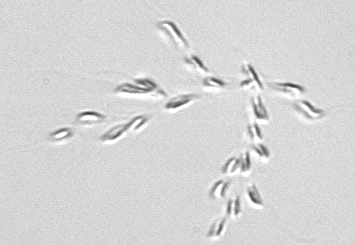
Label: Dinobryon